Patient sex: F
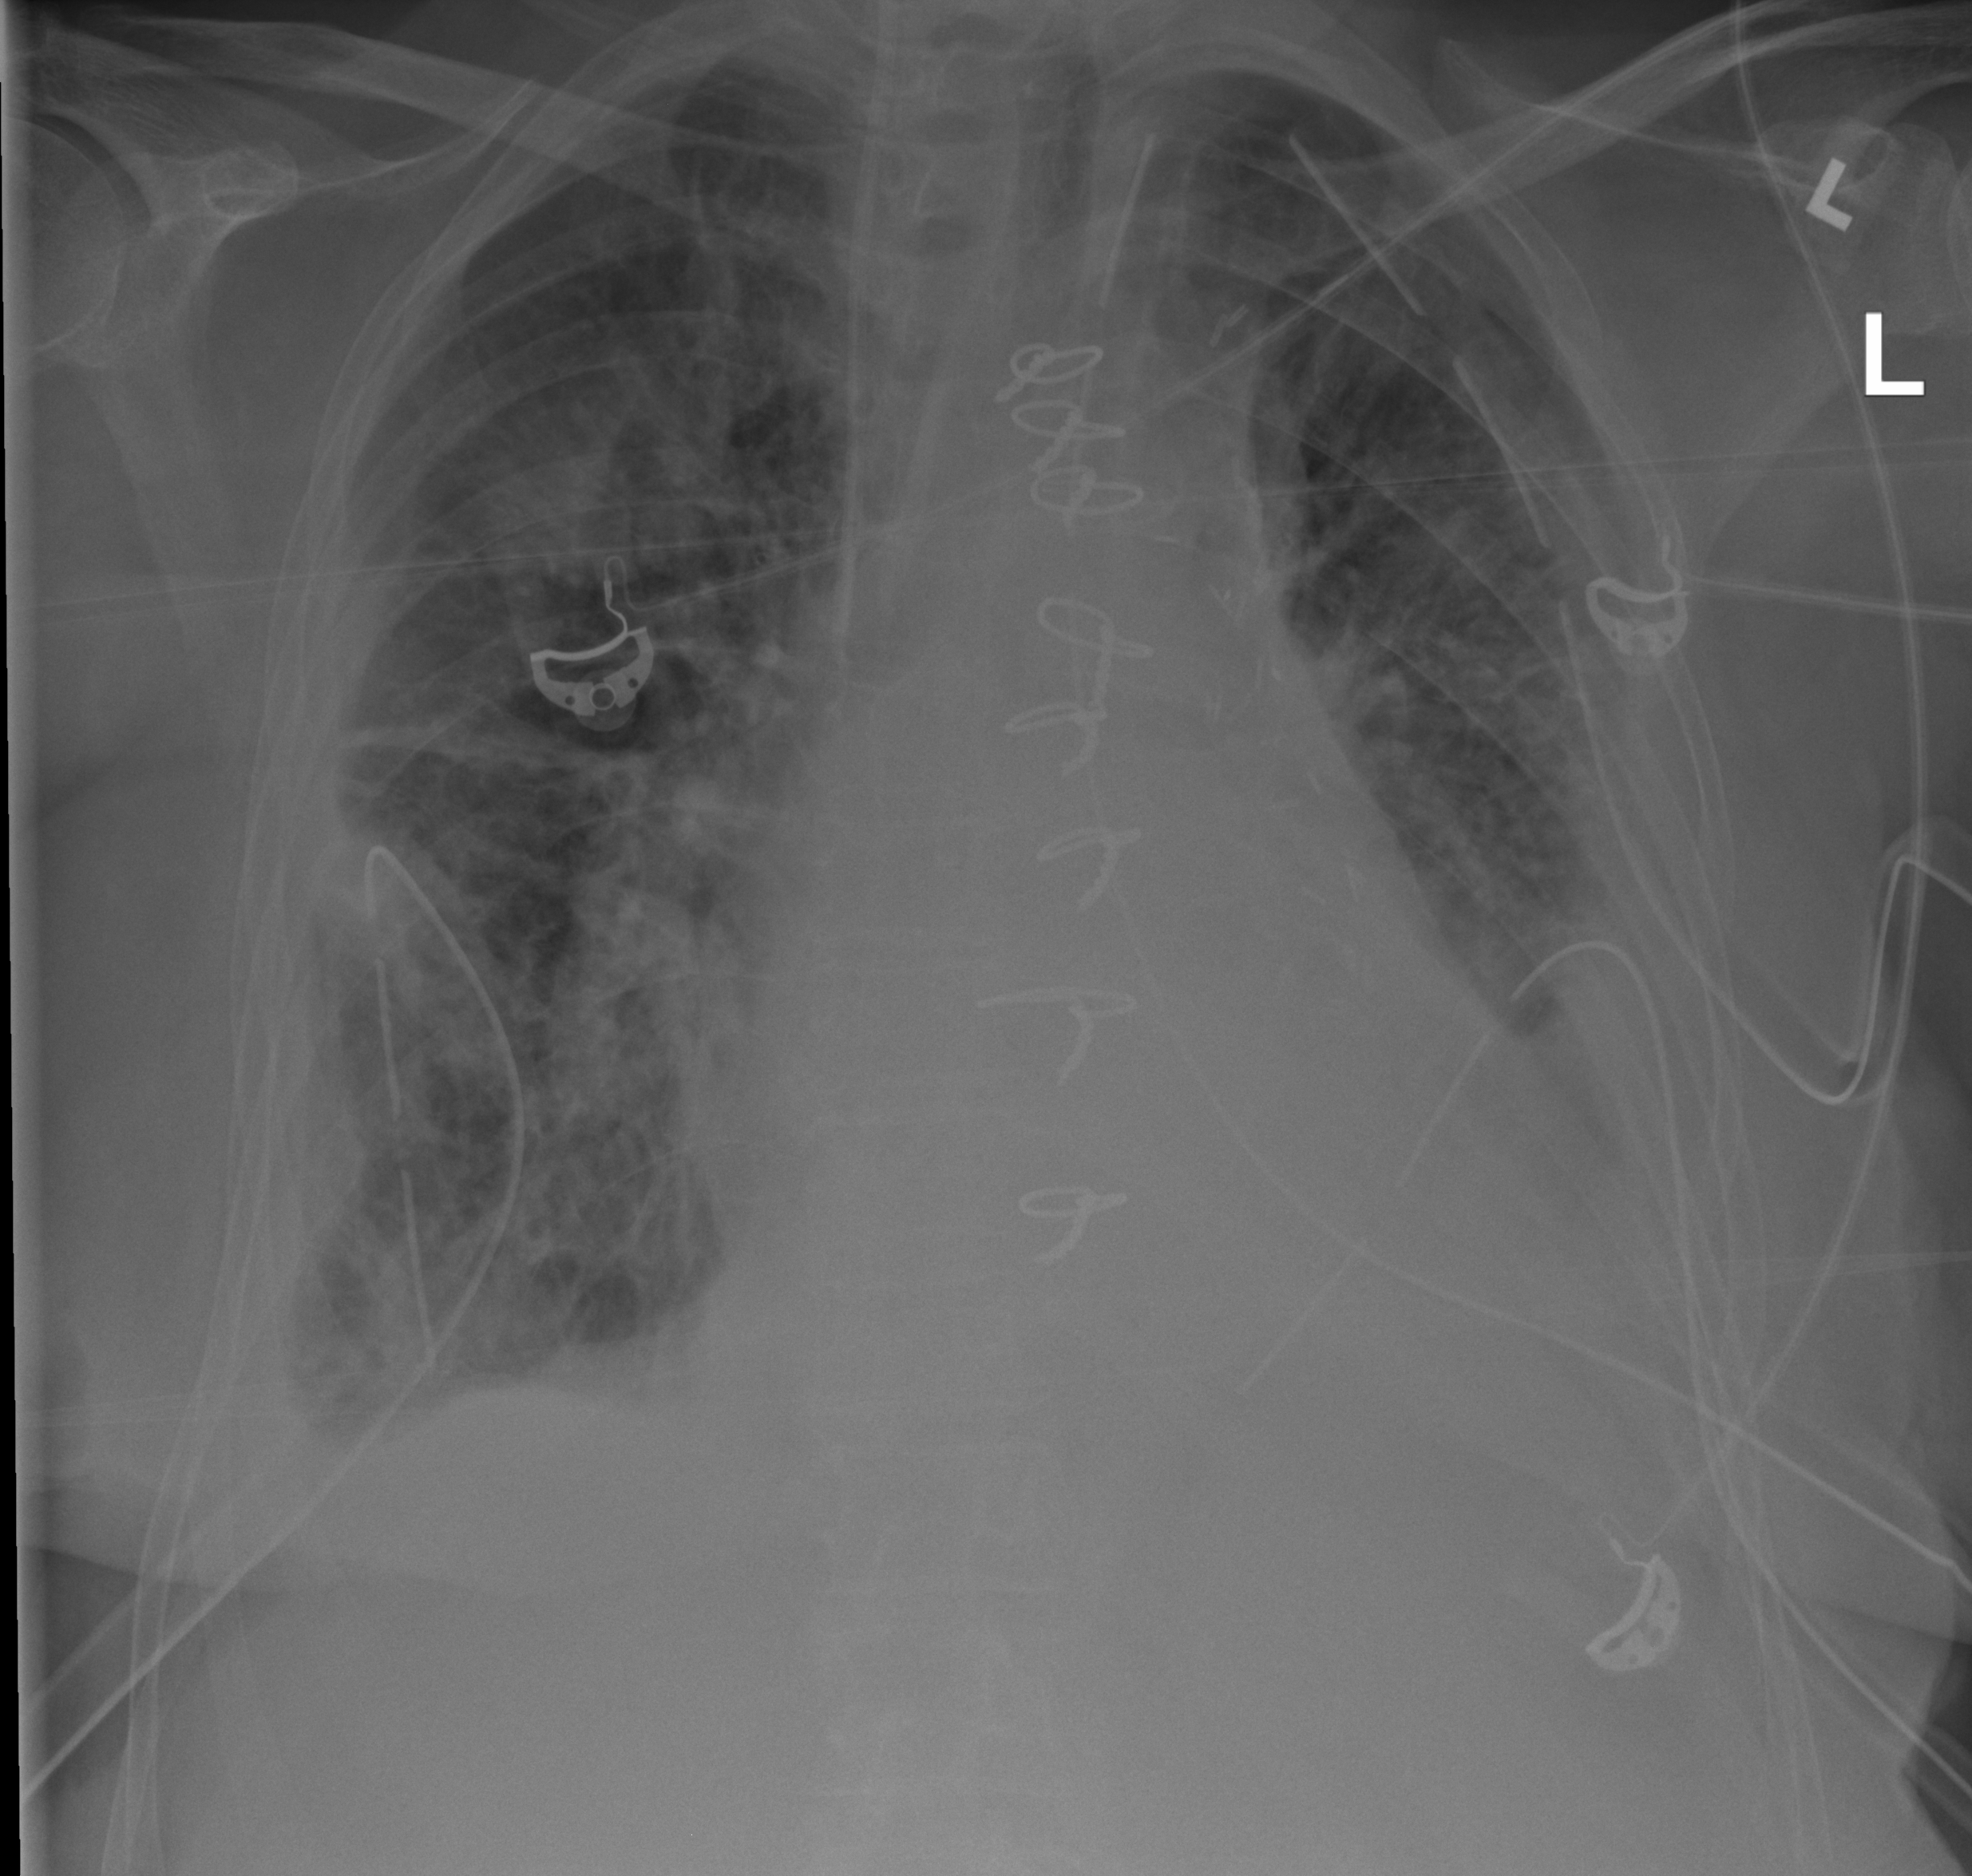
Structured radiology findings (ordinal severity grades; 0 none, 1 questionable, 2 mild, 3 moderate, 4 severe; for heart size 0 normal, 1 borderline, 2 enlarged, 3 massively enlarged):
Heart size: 2
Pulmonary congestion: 2
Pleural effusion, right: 3
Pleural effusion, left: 3
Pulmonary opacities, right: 2
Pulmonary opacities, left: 2
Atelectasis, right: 3
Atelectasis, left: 3